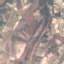
Land use / land cover: PermanentCrop